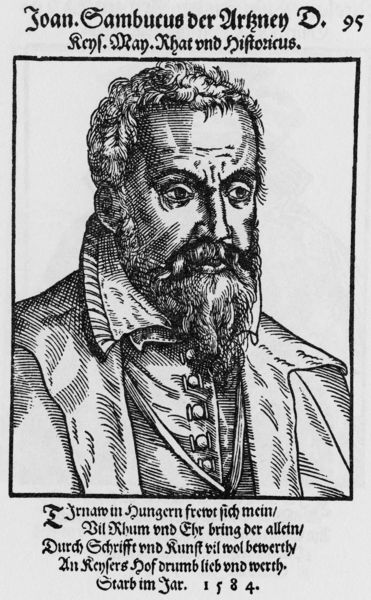
Titel: Bildnis des Johannes Sambucus
Künstler: Tobias Stimmer
Institution: (Seriendruck)
Schlagwörter: mann, weiß, frisur, grau, haar, mund, nase, ohr, schwarz, stirn, blick, bart, jacke, augen, falten, gesicht, kragen, vollbart, bildnis, herr, portrait, porträt, gewand, haare, mantel, bruststück, knopf, lippen, locken, renaissance, holzschnitt, schrift, wangen, datierung, grafik, graphik, ernst, inschrift, deutsch, knöpfe, jahreszahl, weste, name, druck, schraffur, radierung, stich, schwarzweiß, text, zeitung, beschriftung, initiale, strin, arzt, spitzbart, weißß, zahl, mittelalter, wams, ehre, kupferstich, fraktur, altdeutsch, johann, doktor, offener mund, rat, majuskel, ruhm, apotheker, sschrift, joan, sterbebild, 16. jahrhundert, 1584, vornhem, 95, text-bild, ratsmitglied, tex bild, schift bild, totenschein